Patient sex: M
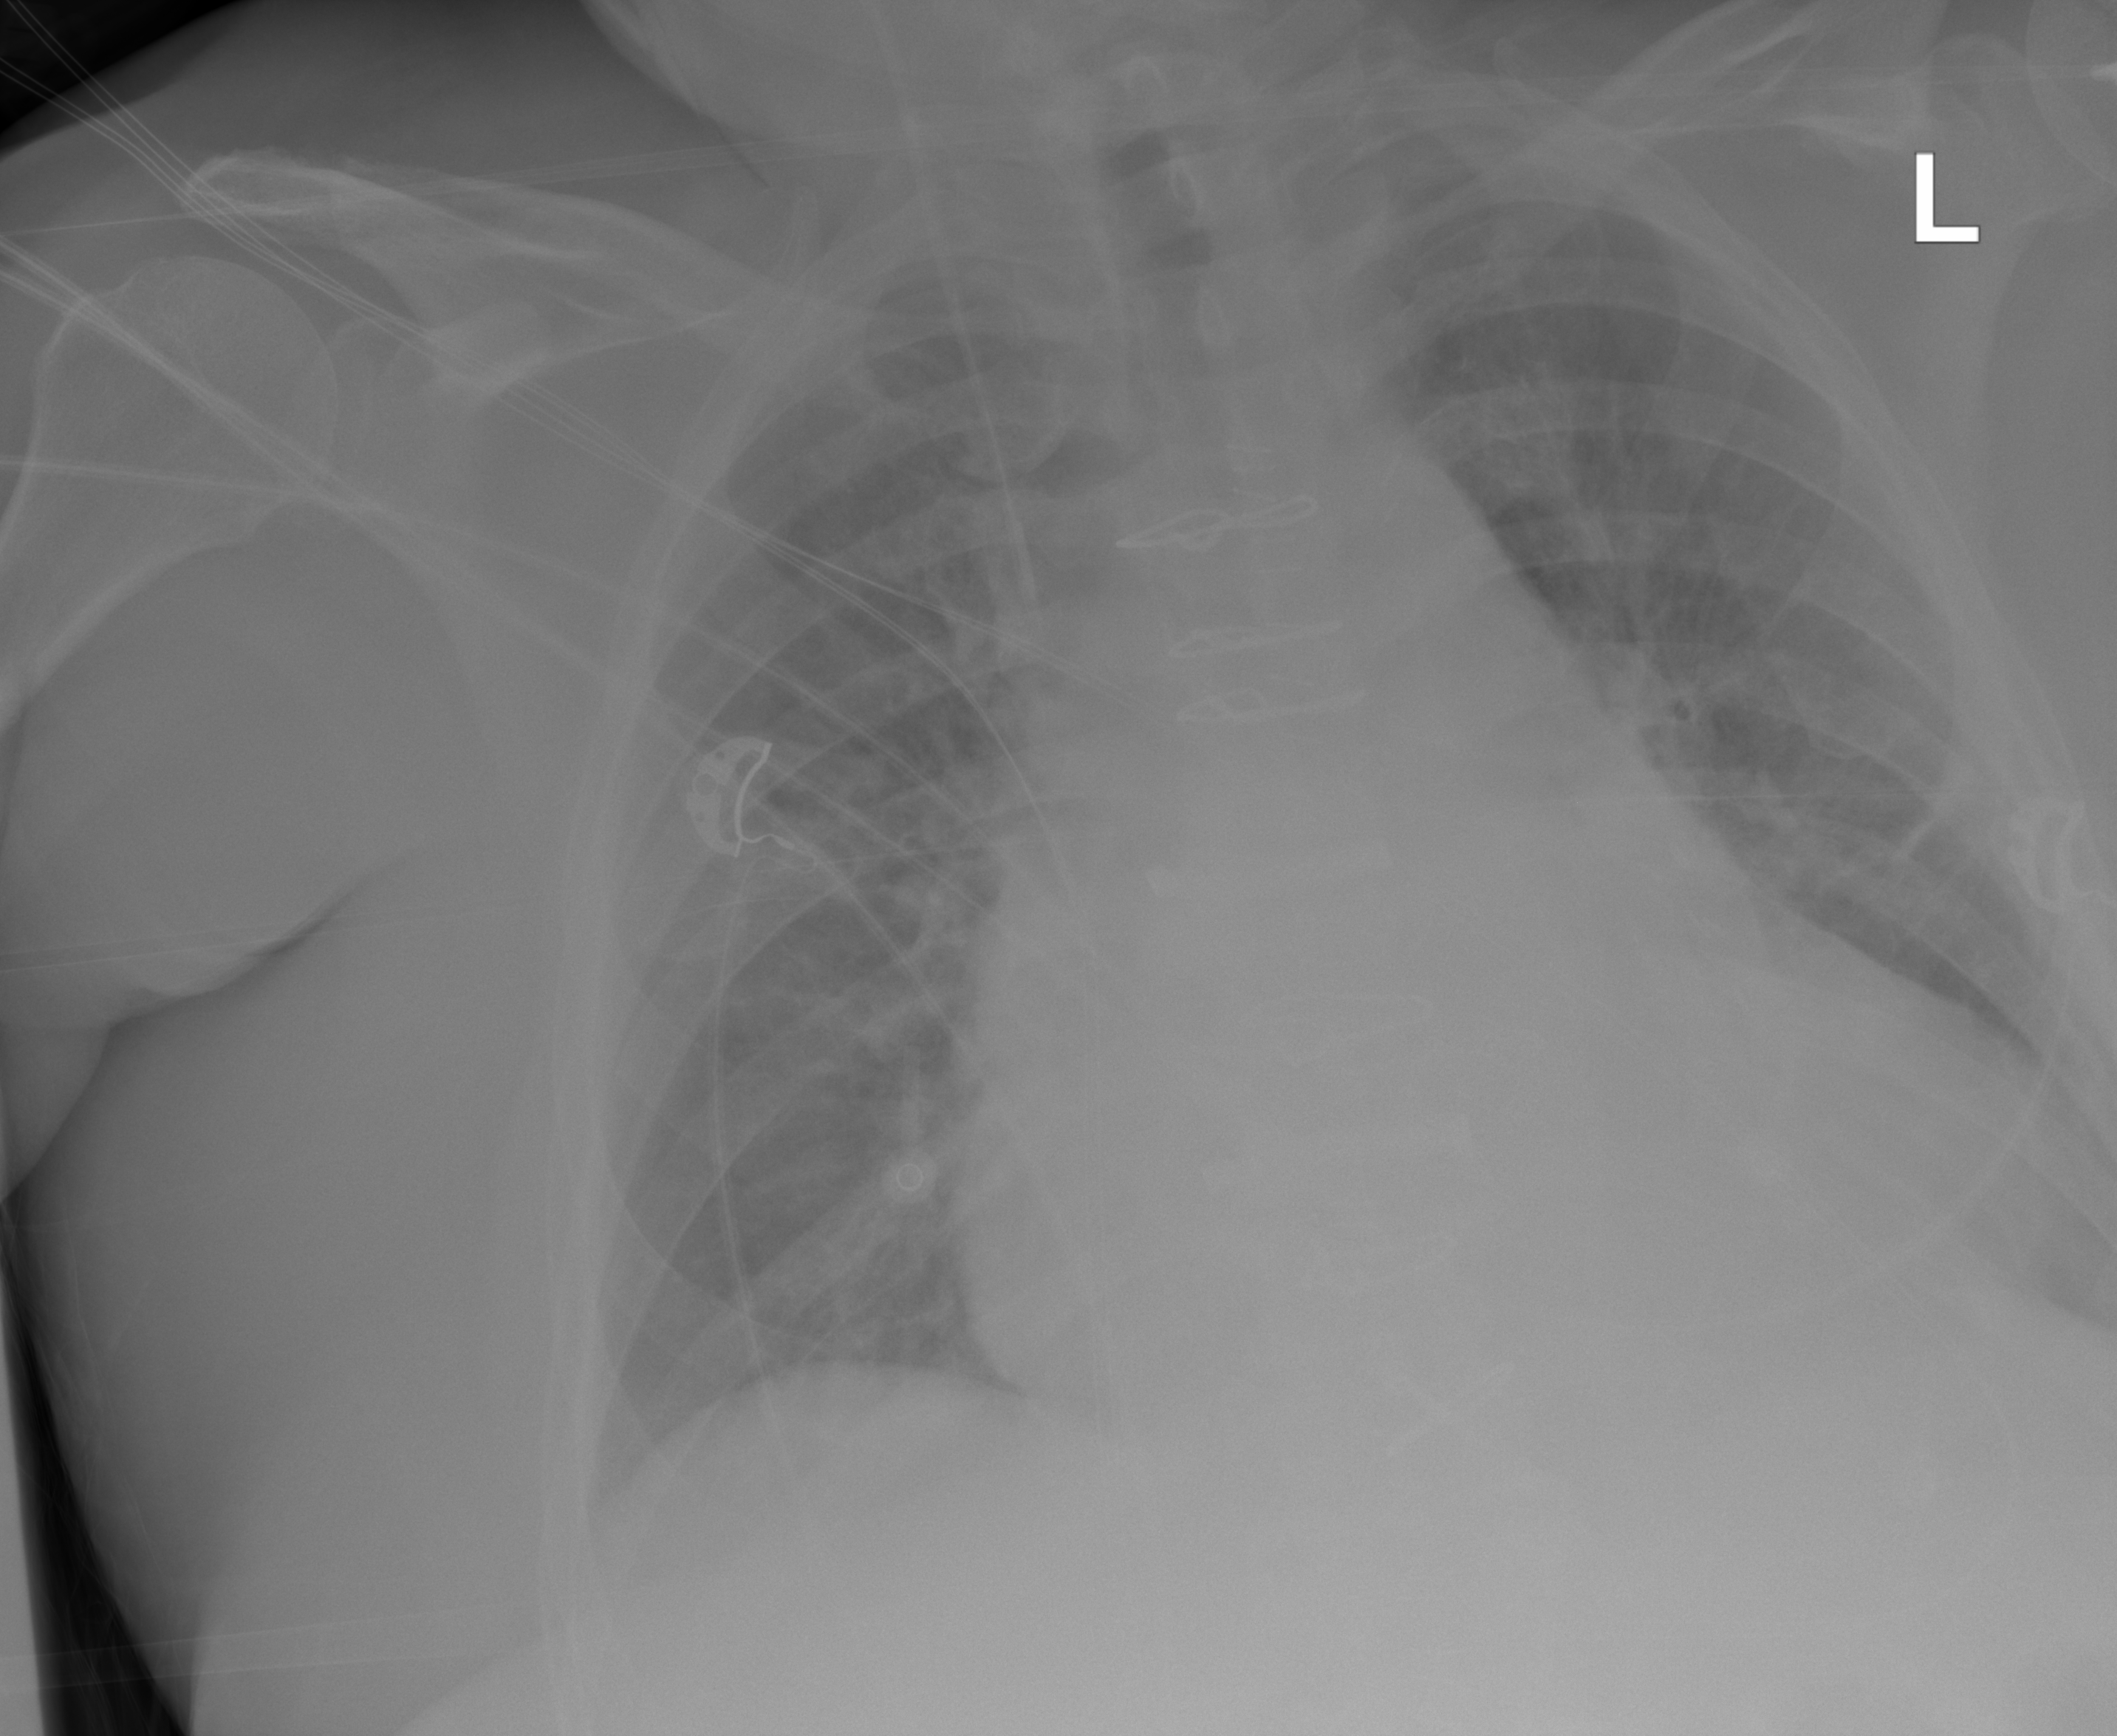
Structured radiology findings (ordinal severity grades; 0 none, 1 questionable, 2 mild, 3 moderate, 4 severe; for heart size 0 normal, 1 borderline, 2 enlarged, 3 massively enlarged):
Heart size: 2
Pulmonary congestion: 1
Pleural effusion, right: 0
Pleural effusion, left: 0
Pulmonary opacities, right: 0
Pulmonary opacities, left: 0
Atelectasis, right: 2
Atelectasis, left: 2